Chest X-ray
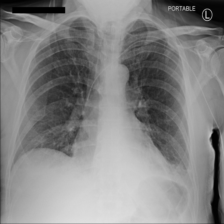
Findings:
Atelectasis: positive
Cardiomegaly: negative
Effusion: negative
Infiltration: positive
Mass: negative
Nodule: negative
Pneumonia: negative
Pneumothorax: negative
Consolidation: negative
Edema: negative
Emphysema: negative
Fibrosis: negative
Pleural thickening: negative
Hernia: negative